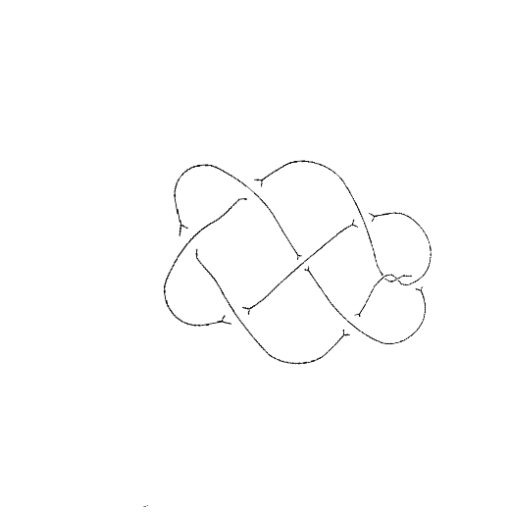
Crossing number: 9